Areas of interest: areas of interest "Medical"
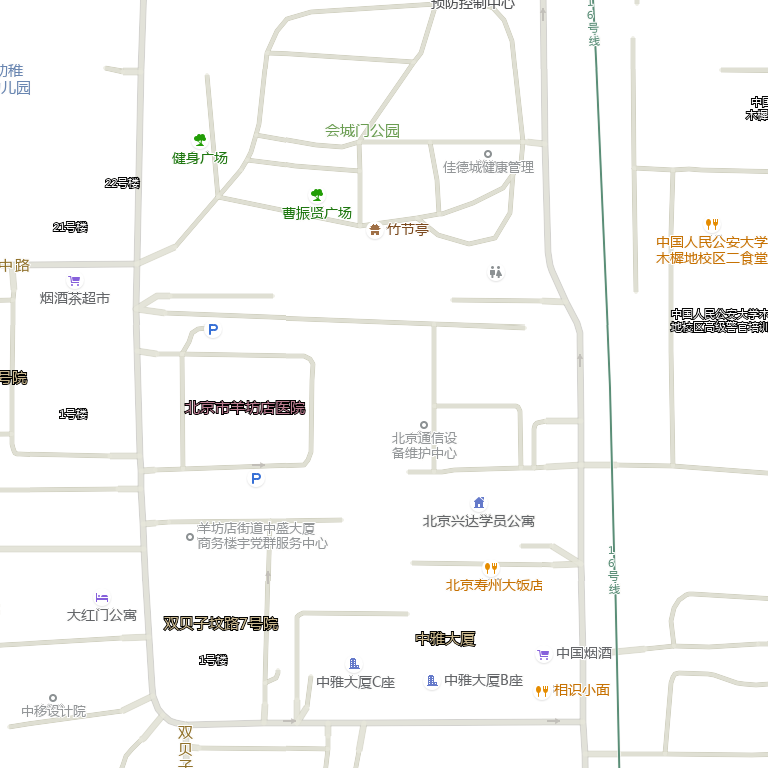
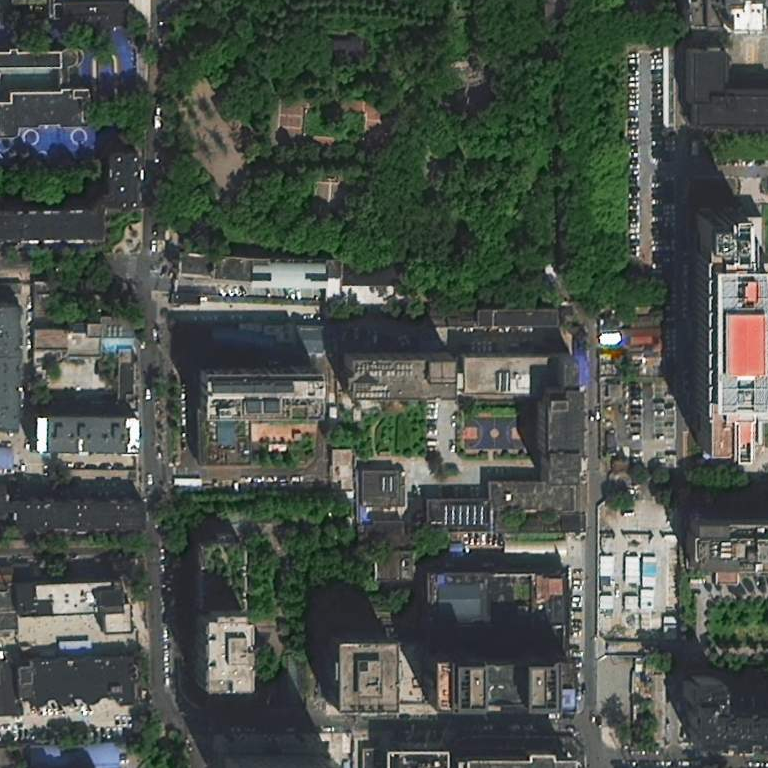